Interaction volume radius: 10 \u00c5
Interaction volume height: 30 \u00c5
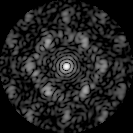
Disorder parameter: 0.6467